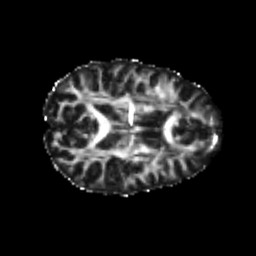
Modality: FA
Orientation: axial
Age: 21
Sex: female
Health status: healthy
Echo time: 0.074 s